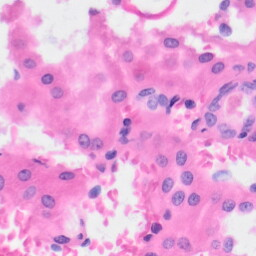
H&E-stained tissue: Kidney